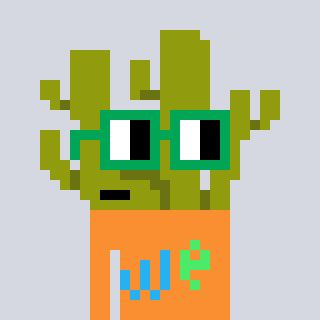
a pixel art character with square green glasses, a cactus-shaped head and a orange-colored body on a cool background